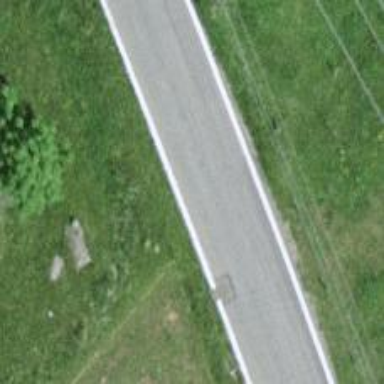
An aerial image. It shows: Asphalt road classified as tertiary.